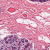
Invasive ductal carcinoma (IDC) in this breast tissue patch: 1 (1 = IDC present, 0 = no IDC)